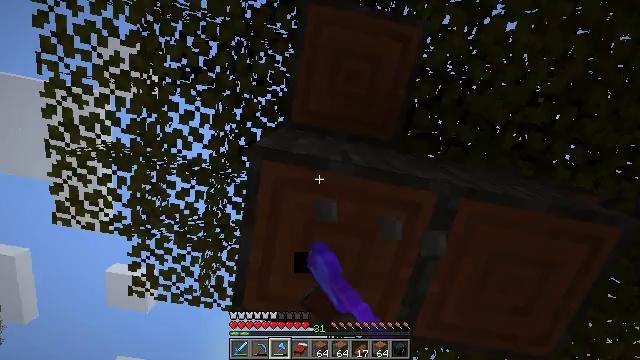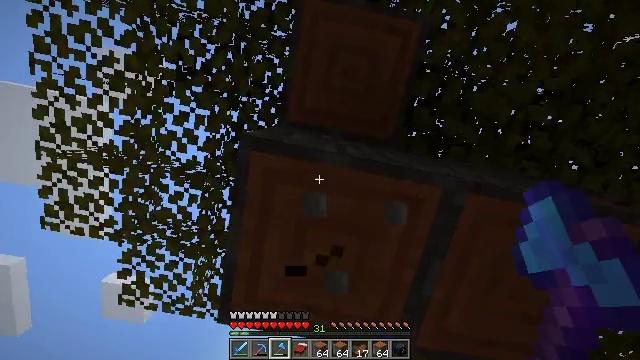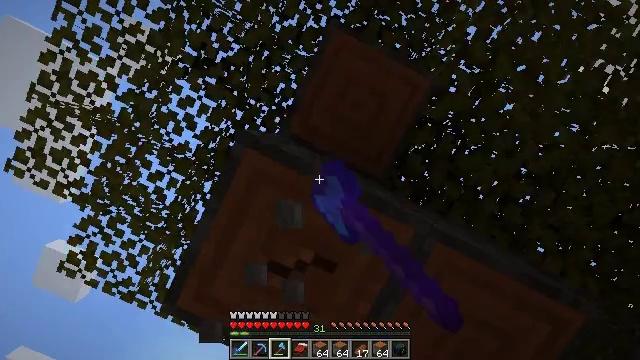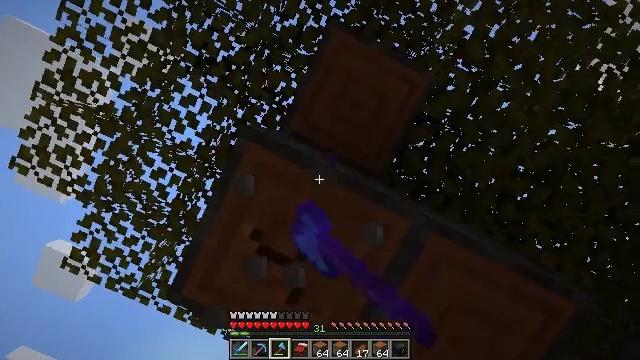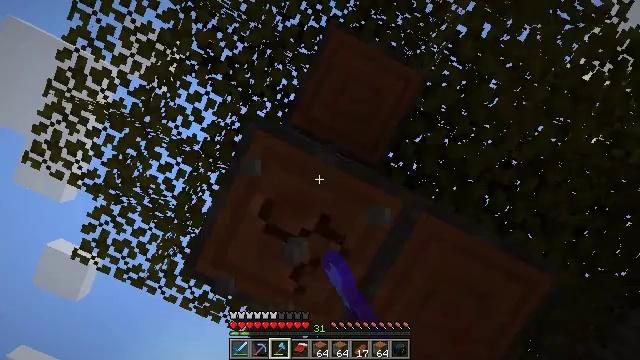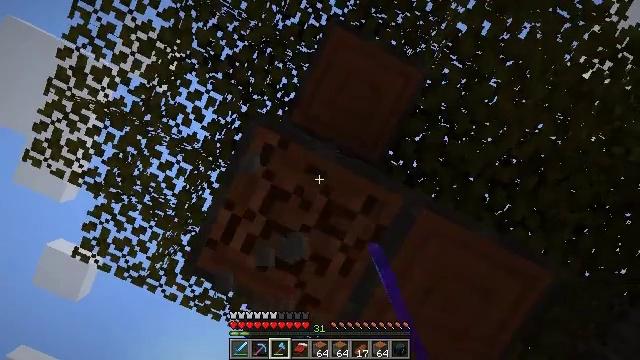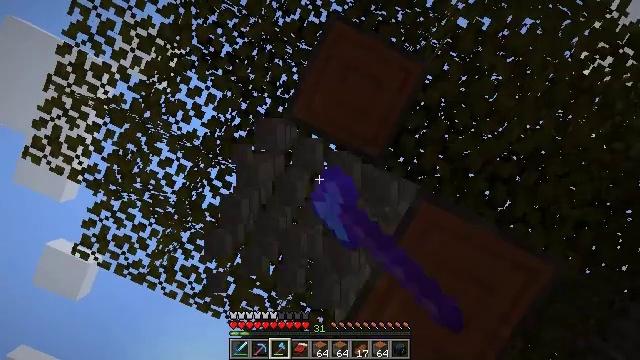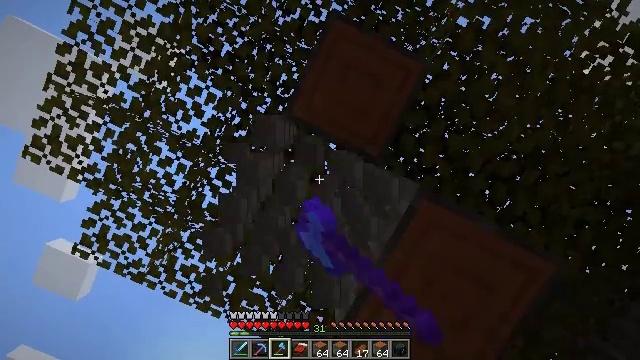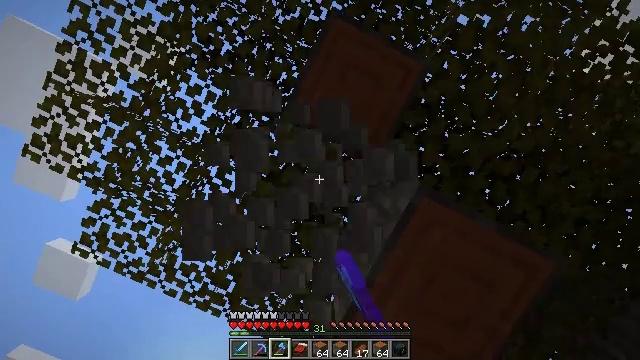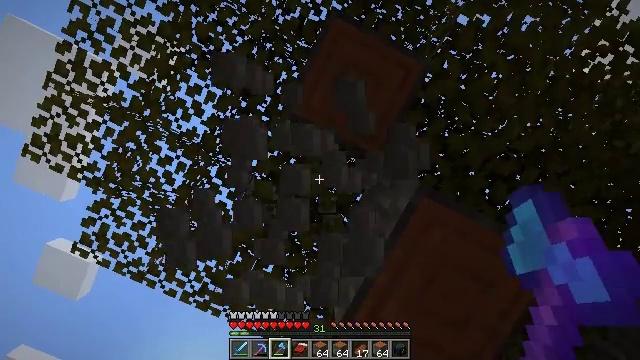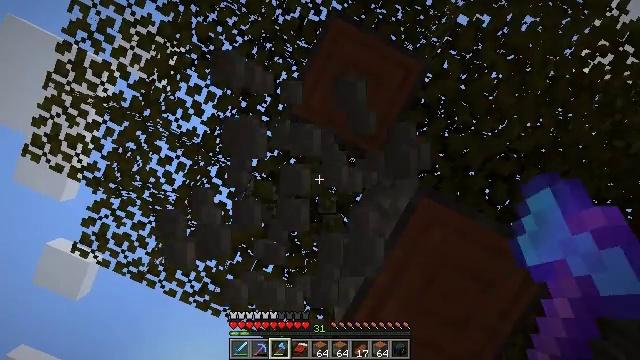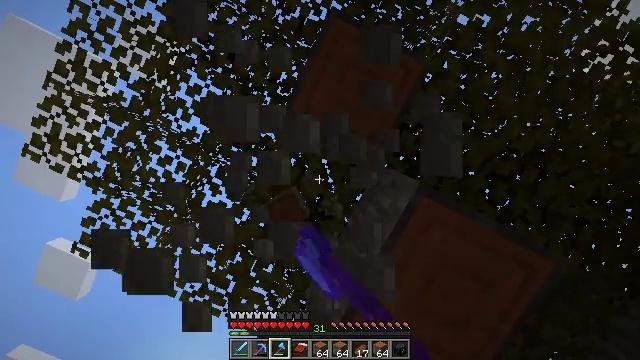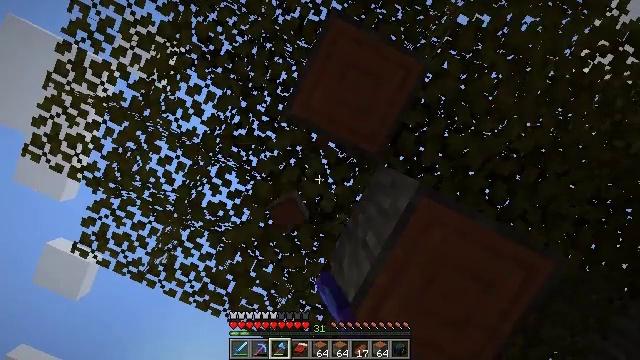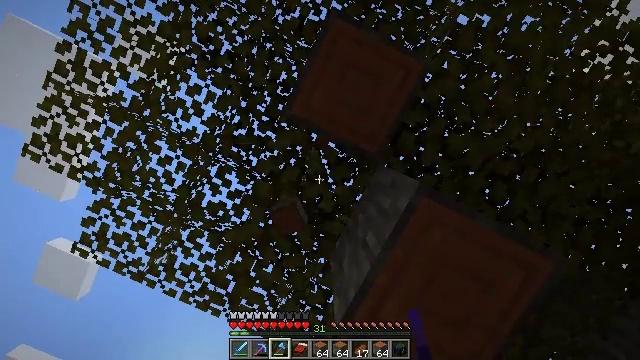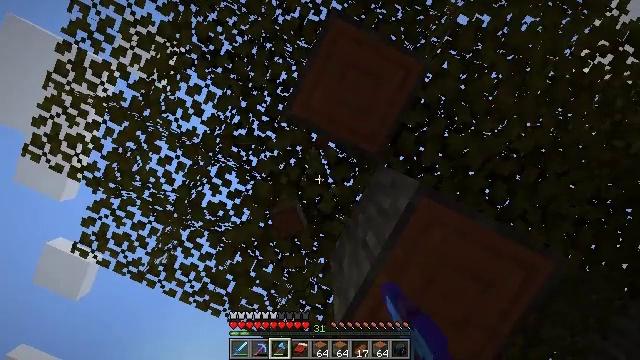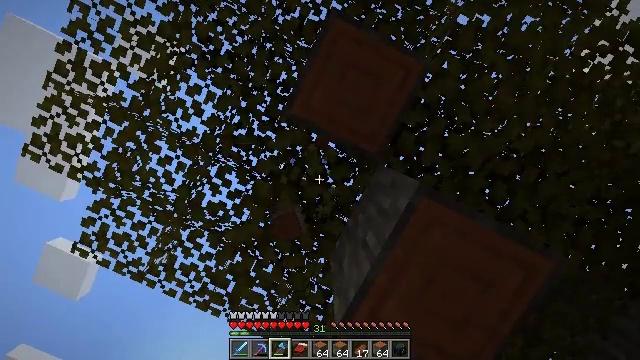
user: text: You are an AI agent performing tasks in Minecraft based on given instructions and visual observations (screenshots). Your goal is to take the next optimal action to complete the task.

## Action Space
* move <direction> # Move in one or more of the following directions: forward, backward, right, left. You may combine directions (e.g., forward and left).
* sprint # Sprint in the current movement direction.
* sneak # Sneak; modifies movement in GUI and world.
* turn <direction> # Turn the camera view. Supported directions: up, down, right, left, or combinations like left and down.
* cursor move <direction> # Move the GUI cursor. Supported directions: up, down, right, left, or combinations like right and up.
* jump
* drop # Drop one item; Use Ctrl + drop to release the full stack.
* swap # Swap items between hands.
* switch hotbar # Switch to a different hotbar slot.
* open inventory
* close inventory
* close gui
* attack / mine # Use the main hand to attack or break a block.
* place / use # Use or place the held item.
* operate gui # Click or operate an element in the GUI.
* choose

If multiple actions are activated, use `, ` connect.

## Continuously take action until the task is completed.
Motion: motion action
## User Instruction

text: Chop down the acacia log.
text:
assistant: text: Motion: move forward, attack / mine
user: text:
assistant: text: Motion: turn right and up, attack / mine
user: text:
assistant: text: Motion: attack / mine
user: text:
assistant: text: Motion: attack / mine
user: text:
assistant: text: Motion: attack / mine
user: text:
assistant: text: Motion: attack / mine
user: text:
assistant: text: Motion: attack / mine
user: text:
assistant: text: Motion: attack / mine
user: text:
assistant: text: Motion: attack / mine
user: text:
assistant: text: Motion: attack / mine
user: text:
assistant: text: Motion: attack / mine
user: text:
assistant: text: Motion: attack / mine
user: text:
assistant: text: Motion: attack / mine
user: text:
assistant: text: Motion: attack / mine
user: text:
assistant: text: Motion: attack / mine
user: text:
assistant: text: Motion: attack / mine
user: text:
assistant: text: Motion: turn right and down
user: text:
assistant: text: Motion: turn right and down
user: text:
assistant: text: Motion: turn right and down
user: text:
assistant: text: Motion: no_op
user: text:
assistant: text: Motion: turn right, attack / mine
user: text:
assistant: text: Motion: attack / mine
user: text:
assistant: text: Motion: attack / mine
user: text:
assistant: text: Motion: turn left, attack / mine
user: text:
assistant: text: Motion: turn left and up, attack / mine
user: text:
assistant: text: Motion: turn left and up, attack / mine
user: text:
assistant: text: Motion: attack / mine
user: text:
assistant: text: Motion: turn left, attack / mine
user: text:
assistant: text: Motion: turn left, attack / mine
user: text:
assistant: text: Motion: attack / mine